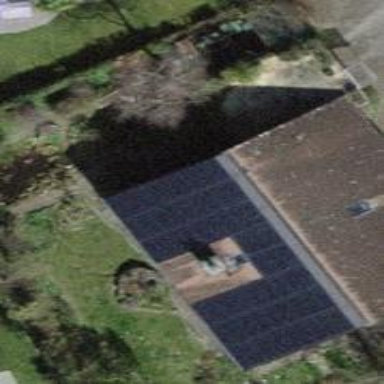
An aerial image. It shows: Solar power generator.